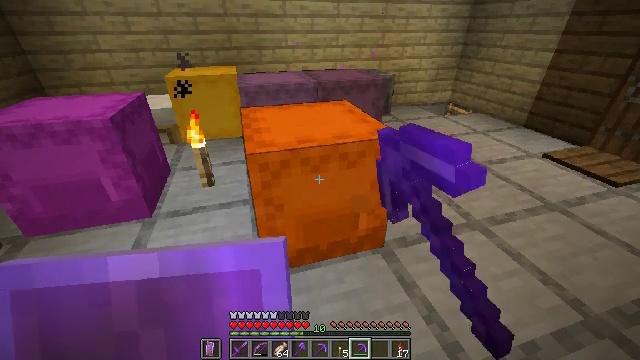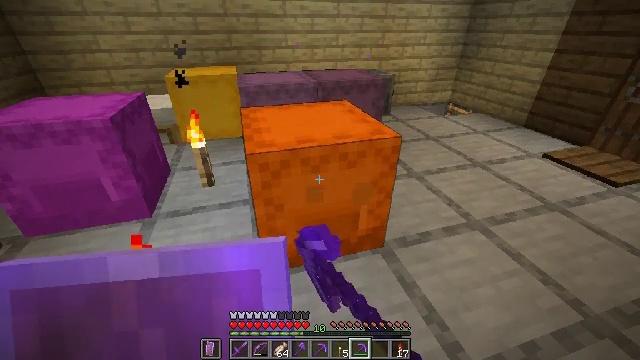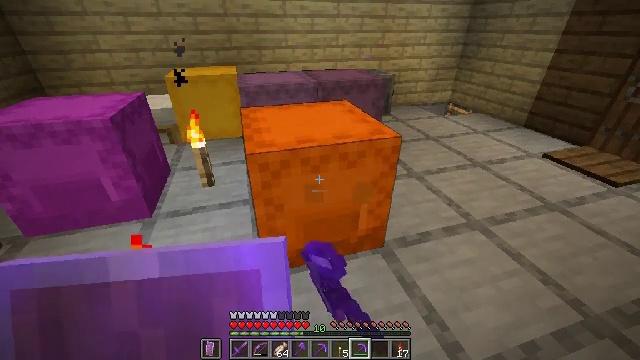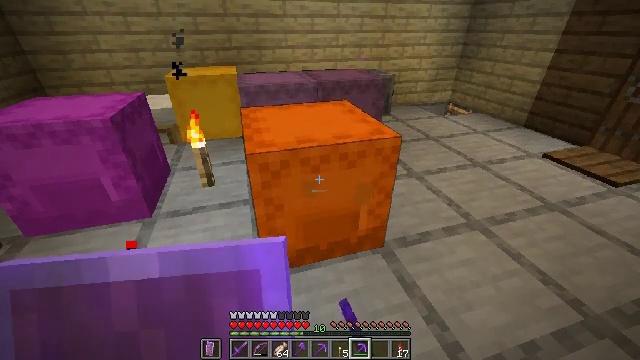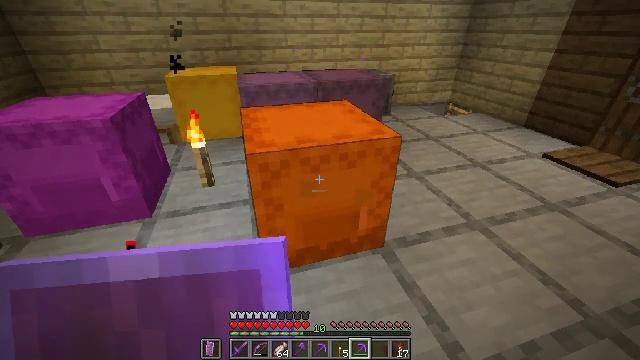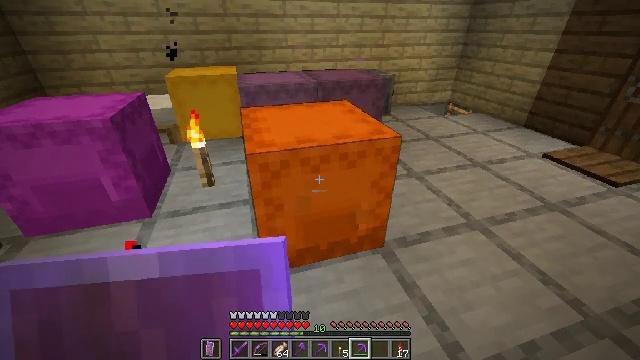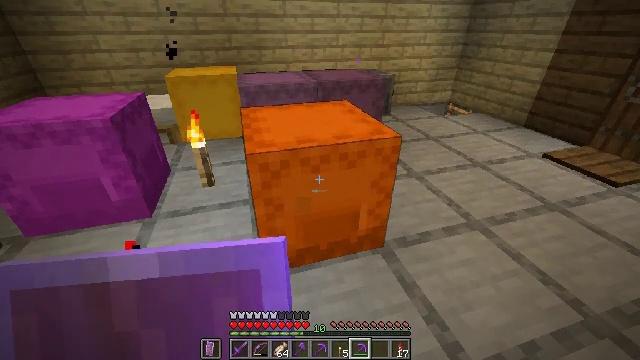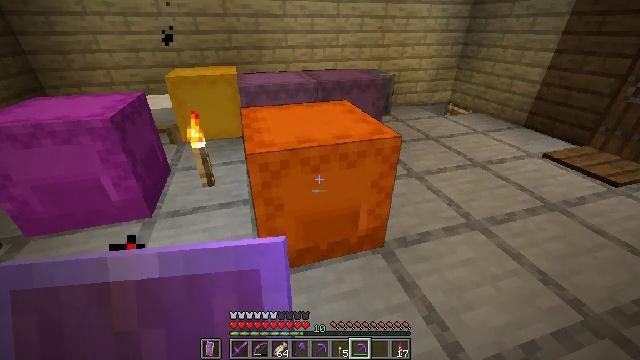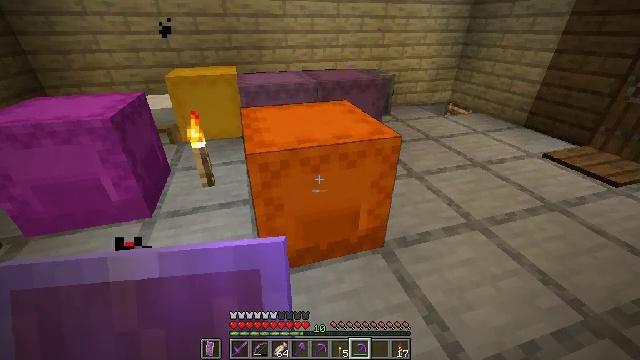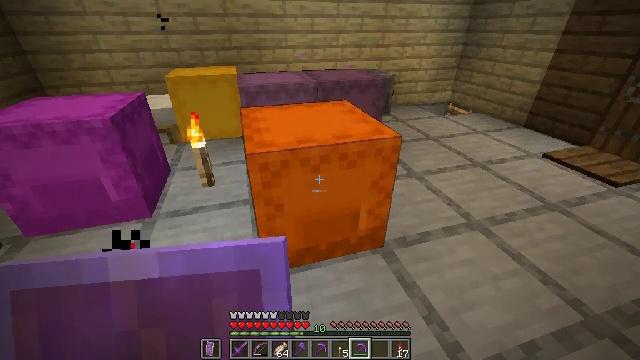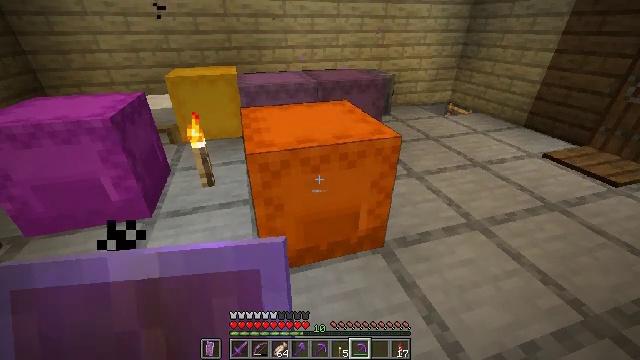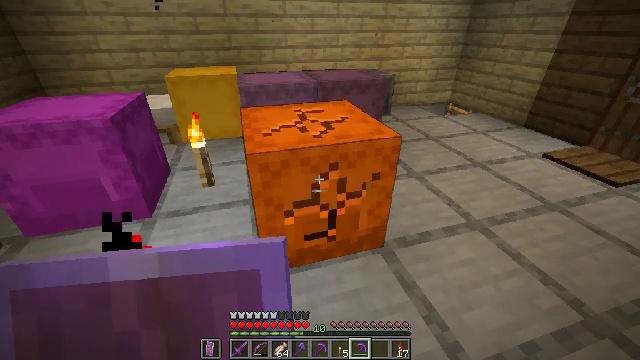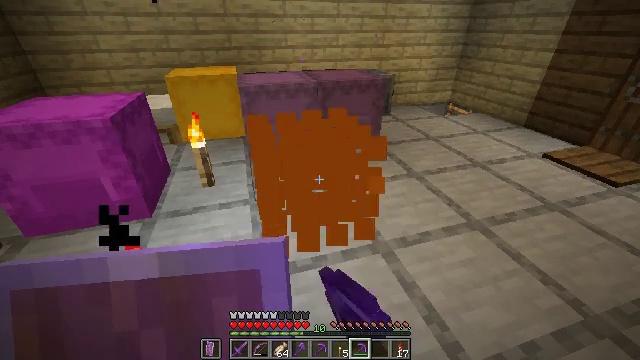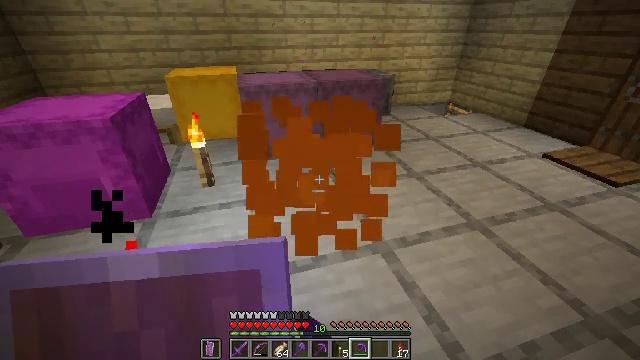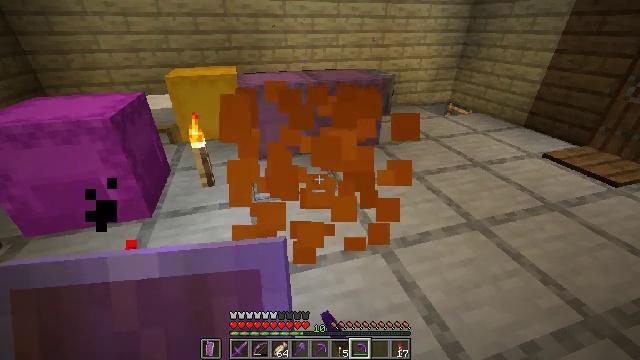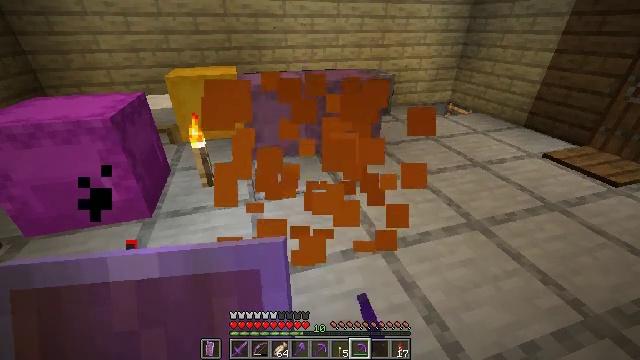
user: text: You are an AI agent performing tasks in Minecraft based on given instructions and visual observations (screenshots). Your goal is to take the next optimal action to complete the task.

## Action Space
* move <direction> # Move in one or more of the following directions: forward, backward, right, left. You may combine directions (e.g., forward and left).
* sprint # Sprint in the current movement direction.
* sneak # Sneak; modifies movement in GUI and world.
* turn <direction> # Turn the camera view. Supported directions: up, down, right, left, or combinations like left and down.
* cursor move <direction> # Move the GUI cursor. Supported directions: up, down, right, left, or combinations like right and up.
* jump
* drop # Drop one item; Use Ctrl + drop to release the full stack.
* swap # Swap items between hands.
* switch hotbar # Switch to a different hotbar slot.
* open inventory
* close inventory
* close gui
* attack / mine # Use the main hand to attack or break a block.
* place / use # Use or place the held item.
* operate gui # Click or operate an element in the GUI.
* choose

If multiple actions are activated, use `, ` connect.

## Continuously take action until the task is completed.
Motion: motion action
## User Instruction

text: Collect the orange shulker box into your inventory.
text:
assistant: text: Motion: attack / mine
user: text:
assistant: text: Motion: no_op
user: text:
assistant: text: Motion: no_op
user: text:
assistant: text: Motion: no_op
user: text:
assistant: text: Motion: no_op
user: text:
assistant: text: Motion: no_op
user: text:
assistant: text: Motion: no_op
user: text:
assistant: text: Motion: no_op
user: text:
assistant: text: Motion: no_op
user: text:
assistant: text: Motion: no_op
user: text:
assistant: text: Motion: attack / mine
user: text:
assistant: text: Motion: attack / mine
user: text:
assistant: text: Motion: attack / mine
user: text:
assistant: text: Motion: no_op
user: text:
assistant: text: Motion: no_op
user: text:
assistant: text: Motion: no_op
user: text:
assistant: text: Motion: no_op